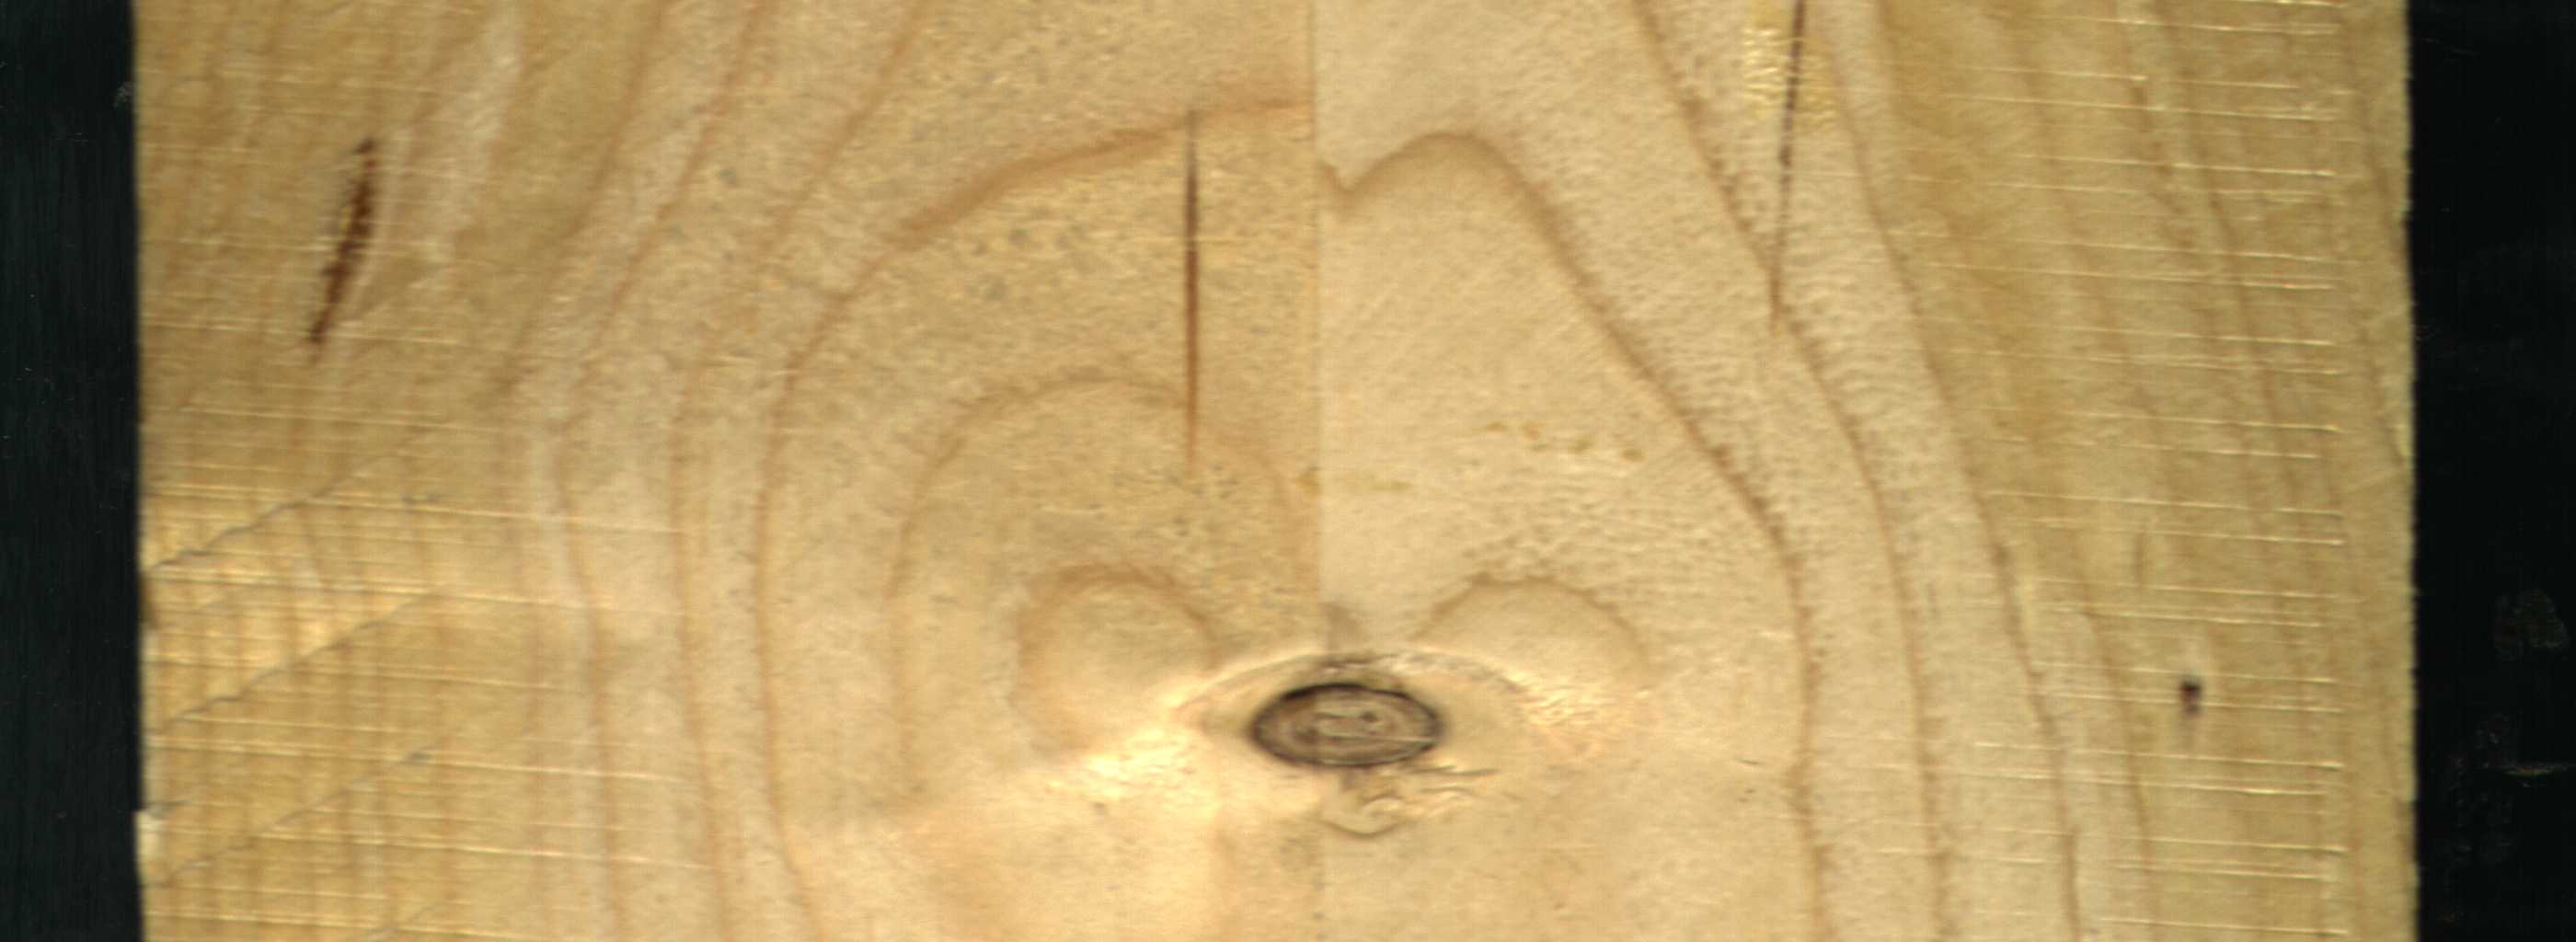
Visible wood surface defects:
resin
resin
resin
resin
resin
Dead_Knot